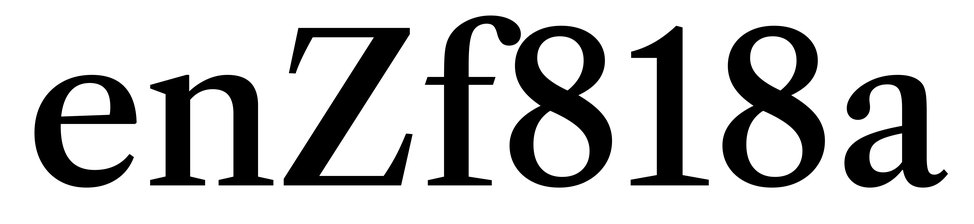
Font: LibreCaslonText_Medium